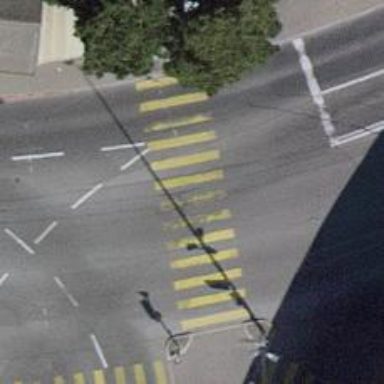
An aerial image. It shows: Crossing with traffic signals and zebra markings.